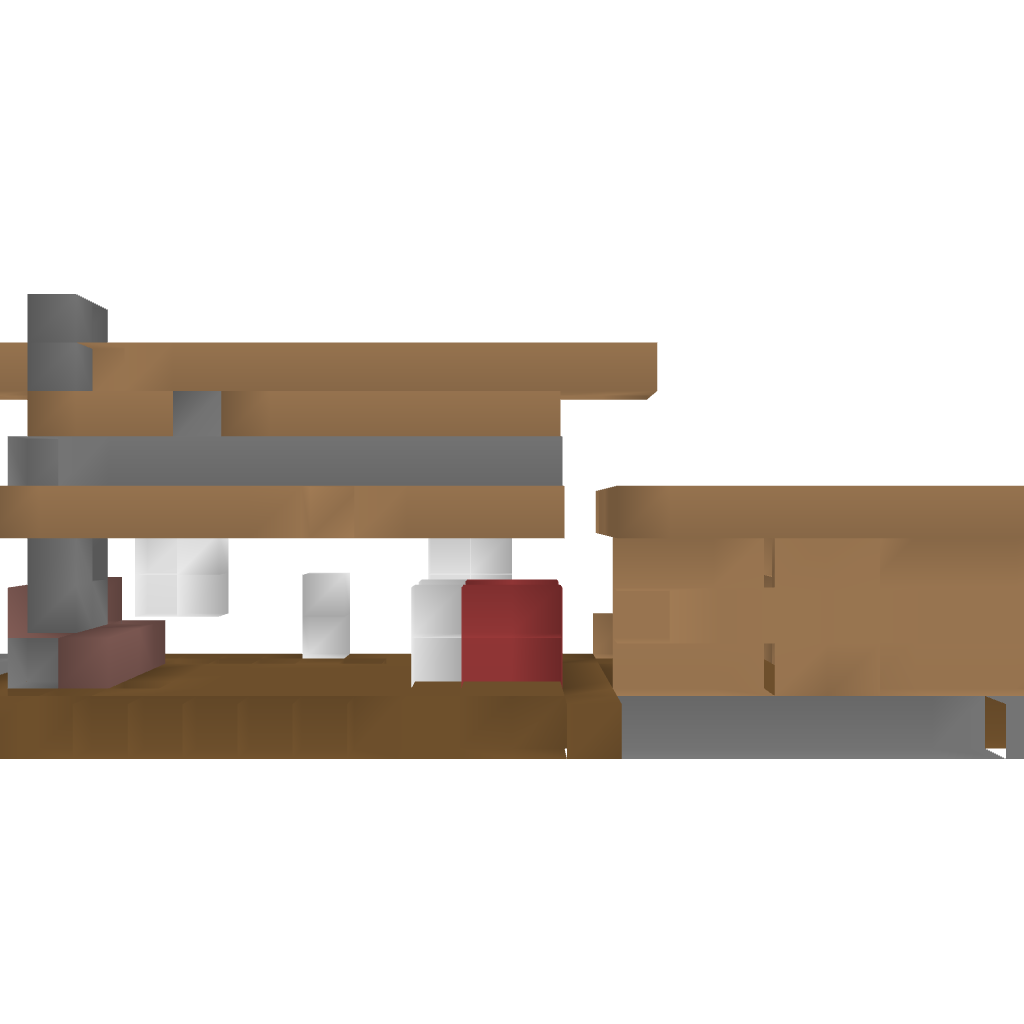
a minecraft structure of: Old Tyme Cabin bad low quality